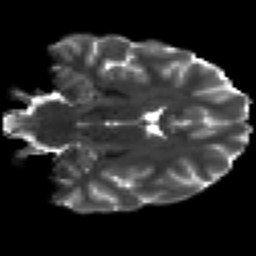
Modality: T2w
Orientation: coronal
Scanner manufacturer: siemens
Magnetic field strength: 3 T
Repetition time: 7.8 s
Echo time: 0.09 s